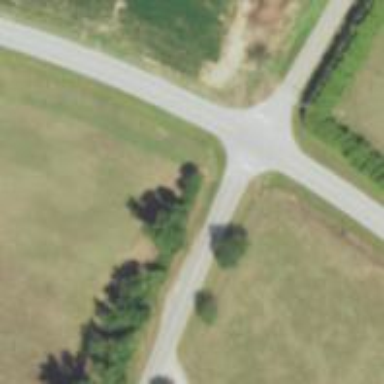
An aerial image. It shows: Road with stop sign.